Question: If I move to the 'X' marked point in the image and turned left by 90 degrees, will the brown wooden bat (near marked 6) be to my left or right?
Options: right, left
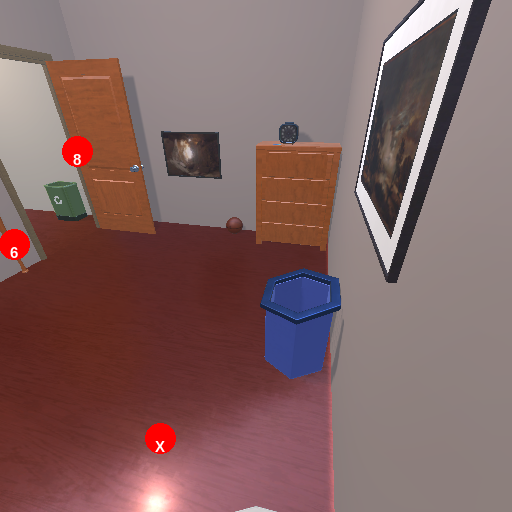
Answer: right